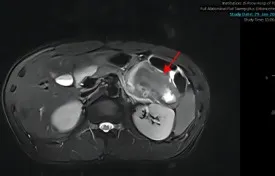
NMR transverse axial view: the red arrow indicates a soft tissue mass located in the left mid-abdomen, closely related to the bowel, approximately 6.4*4.7cm, with multiple internal gas signals.
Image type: radiology (mri)